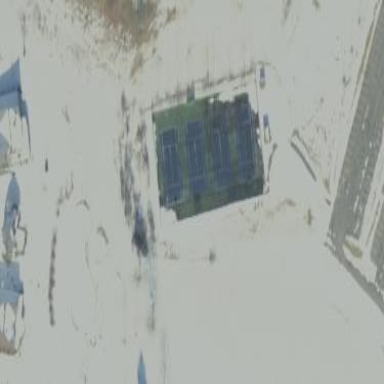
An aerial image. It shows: Tennis court on the leisure land pitch.